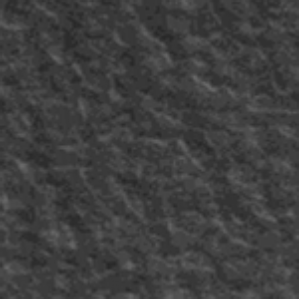
Label: frost